Question: I'm going to add a python console widget (into a C++ GUI) below some other controls:

Many classes are going to be exposed to the python code, including some access to GUI (maybe I'll consider PyQt).
> Should I run the Python code in a separate thread?
I think it's a good approach, because GUI won't be frozen while executing long commands. But on the other hand, shouldn't other controls be disabled to preserve objects' state and avoid conflicts?
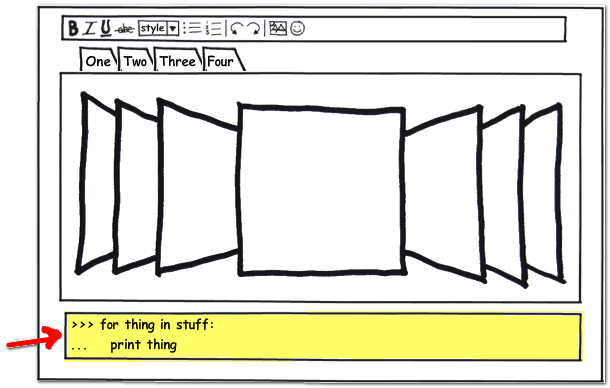
Answer: Since you're apparently wanting to embed a Python interpreter to use Python as a scripting language in a what seems to be a Qt application, I suggest you have a look at <URL>.
With the PythonQt module, Python scripts will be able to interact with the GUI of your host application.
> Unlike PyQt and Qt Jambi, PythonQt is not designed to provide support for developers writing standalone applications. Instead, it provides facilities to embed a Python interpreter and focuses on making it easy to expose parts of the application to Python.
If I understood your needs correctly, that's all you need.
<URL> aim at accessing Qt features from a Python program by providing bindings.
It's possible to embed PyQt in your application (<URL> and your Python scripts will be able to provide their own GUI while interacting with your application scripting API.
About thread safety, Qt offers a thread-safe way of posting events, and signal-slot connections across threads.
References:
- <URL>